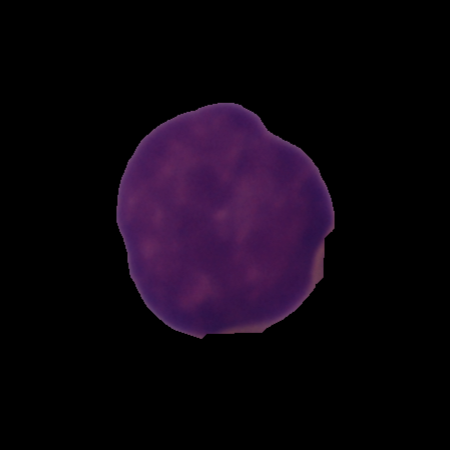
Label: cancer